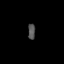
Tissue: skin
Cell type: Epithelial cells
Senescence score: 0.227
Nuclear area (px): 109
Mean DAPI intensity: 83.248